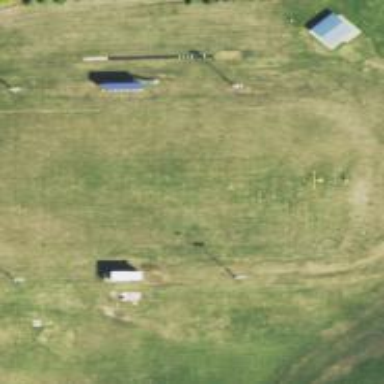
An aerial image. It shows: American football pitch.